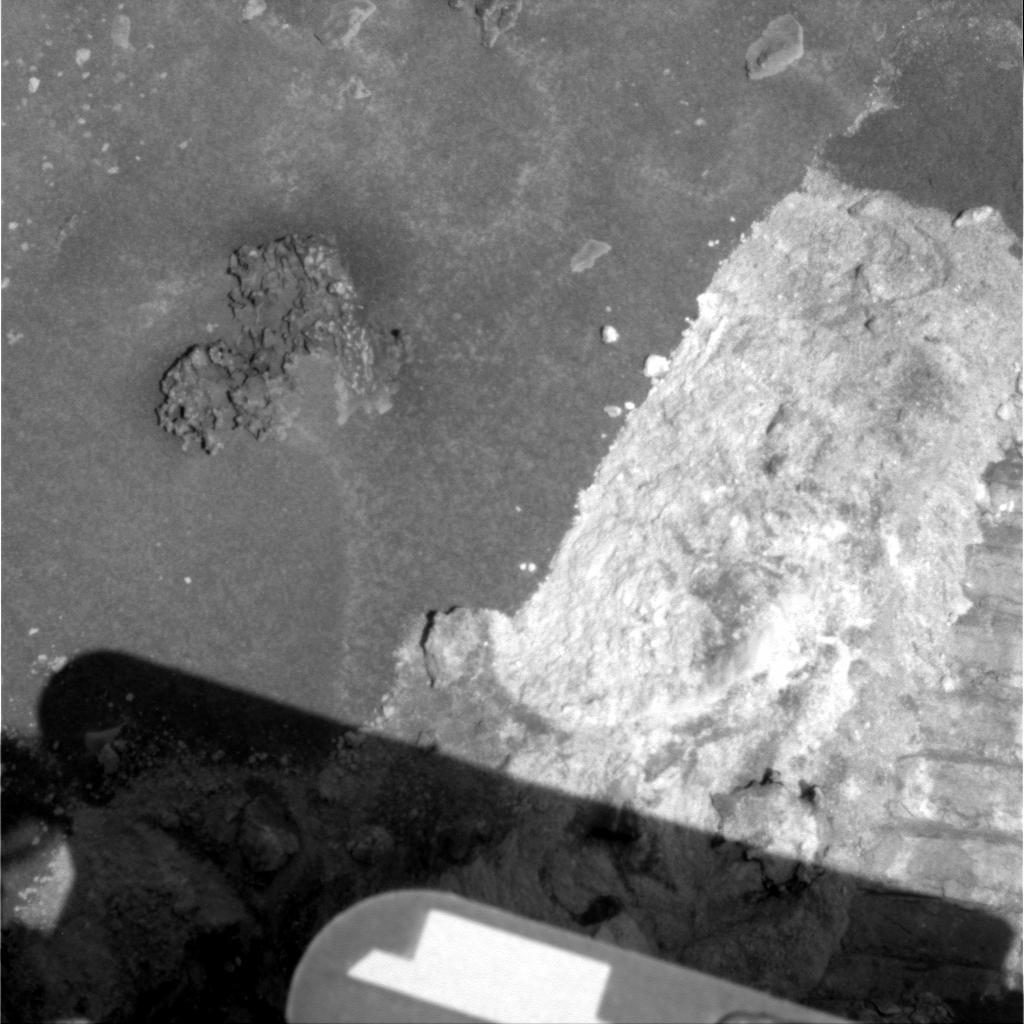
Terrain classes present: Background, Bedrock, Gravel / Sand / Soil, Rock, Shadow